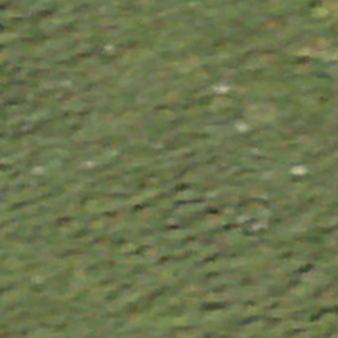
Label: other